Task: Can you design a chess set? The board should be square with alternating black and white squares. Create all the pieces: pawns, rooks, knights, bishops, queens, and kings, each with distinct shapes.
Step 603:
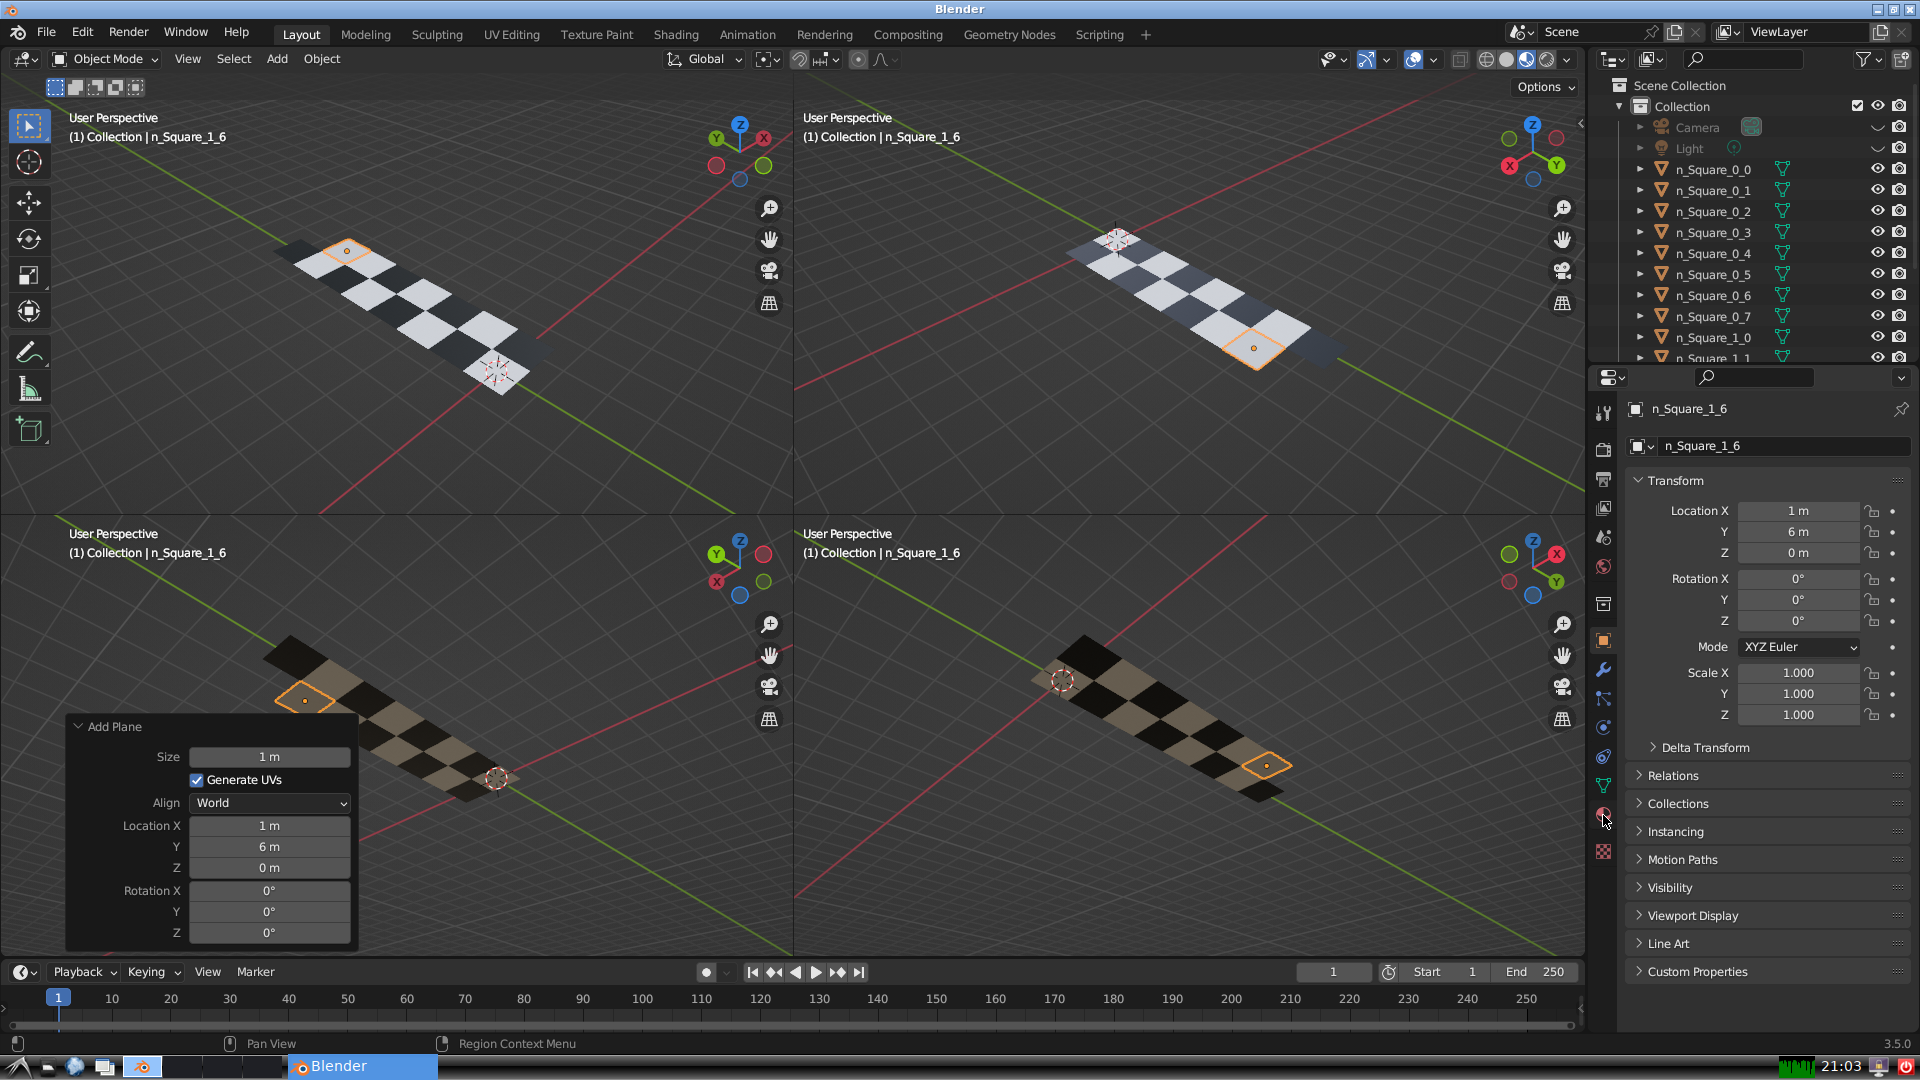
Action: click: no